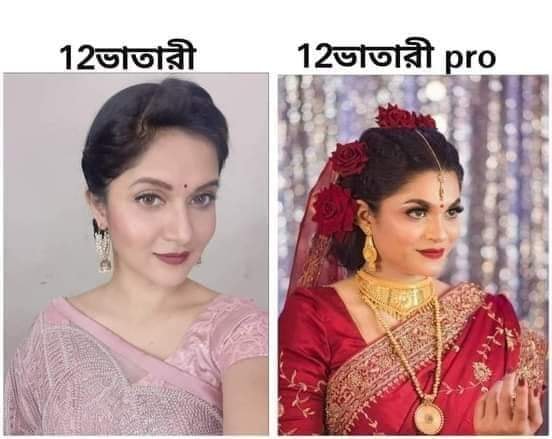
Caption: 12ভাতারী   12ভাতারী pro
Label: hate